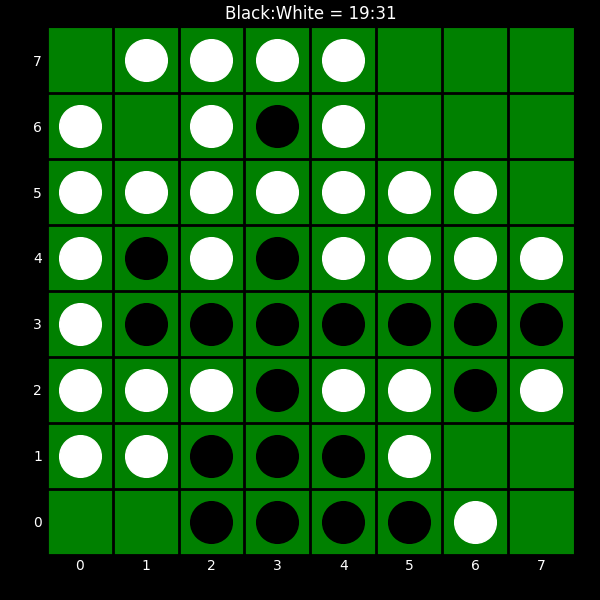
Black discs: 19
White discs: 31